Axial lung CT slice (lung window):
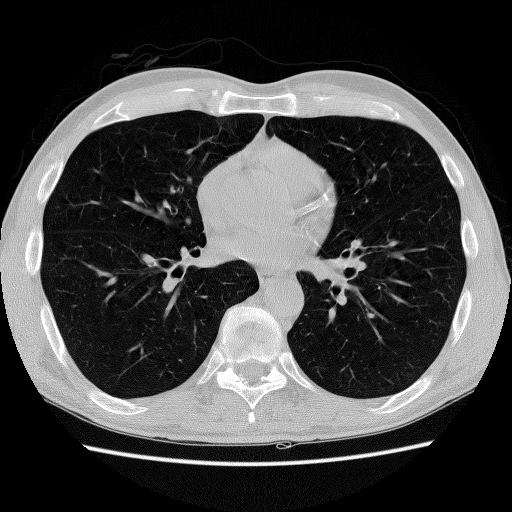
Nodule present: no